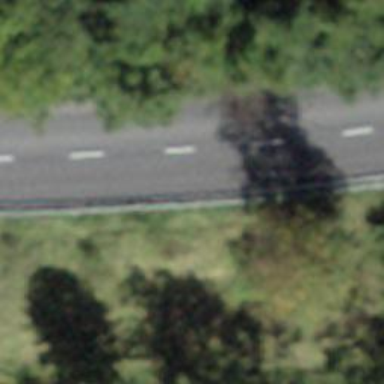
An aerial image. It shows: Primary highway.